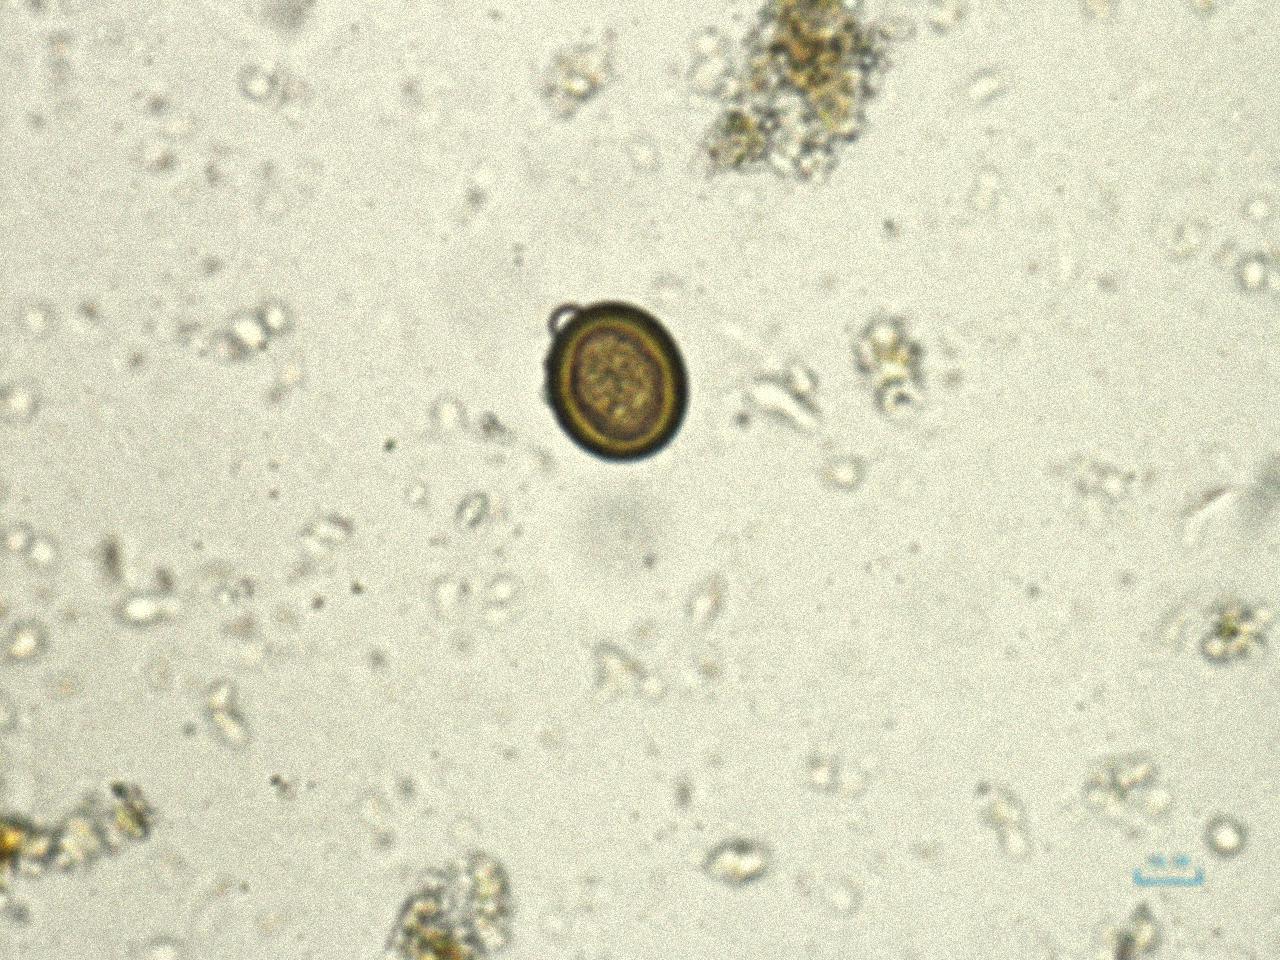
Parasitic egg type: Taenia spp. egg